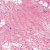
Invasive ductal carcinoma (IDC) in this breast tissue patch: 0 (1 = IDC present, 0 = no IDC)